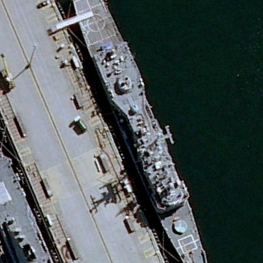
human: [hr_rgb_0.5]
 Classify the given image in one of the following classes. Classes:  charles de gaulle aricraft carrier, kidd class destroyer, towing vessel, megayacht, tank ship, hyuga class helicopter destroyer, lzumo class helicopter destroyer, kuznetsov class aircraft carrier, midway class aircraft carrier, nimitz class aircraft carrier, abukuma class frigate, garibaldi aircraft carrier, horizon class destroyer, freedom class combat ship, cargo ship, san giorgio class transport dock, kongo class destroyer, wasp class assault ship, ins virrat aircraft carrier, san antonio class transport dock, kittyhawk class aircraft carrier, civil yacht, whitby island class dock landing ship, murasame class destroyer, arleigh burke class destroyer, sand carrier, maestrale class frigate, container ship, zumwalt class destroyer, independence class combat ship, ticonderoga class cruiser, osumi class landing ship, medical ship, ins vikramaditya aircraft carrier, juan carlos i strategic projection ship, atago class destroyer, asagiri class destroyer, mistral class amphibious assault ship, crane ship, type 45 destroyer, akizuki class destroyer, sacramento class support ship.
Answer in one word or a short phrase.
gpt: Ticonderoga class cruiser